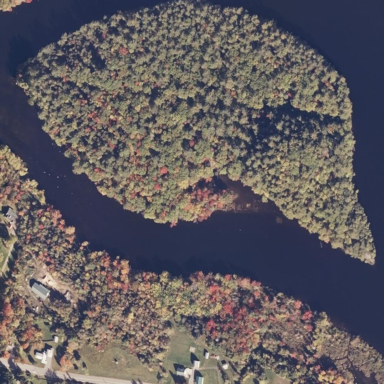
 including both deciduous and evergreen types."